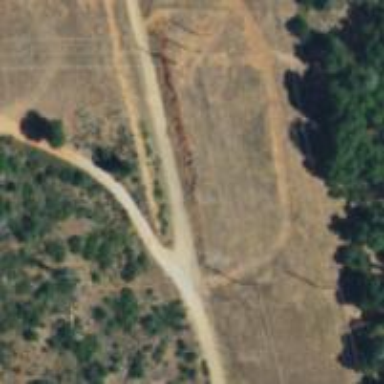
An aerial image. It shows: Track road.